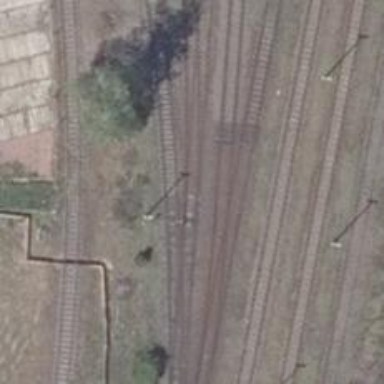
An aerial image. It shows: Railway switch.